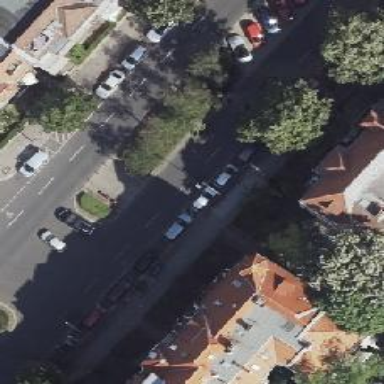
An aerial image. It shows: Asphalt tertiary road with on-street parallel parking on the right lane.